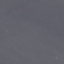
Land use / land cover: SeaLake